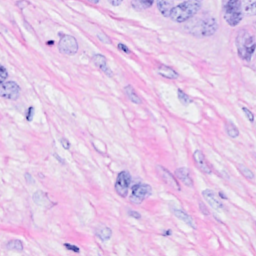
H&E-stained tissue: Breast